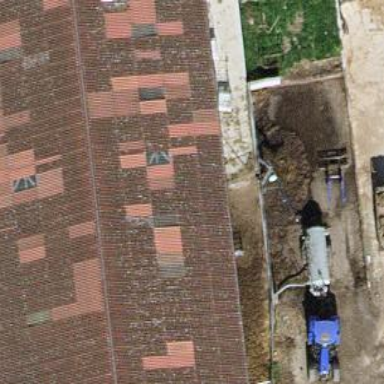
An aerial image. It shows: Farm auxiliary building.